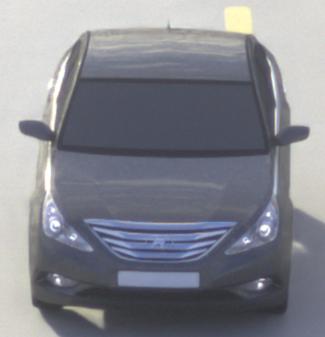
Make: Hyundai
Model: Sonata
Detailed model: Gen. 6 YF
Model produced from: 2009
Model produced until: 2016
Doors: 4
Color: gray
Road condition: dry road
Daytime: morning or afternoon
Contrast: medium contrast